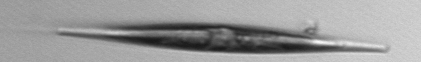
Label: pennate